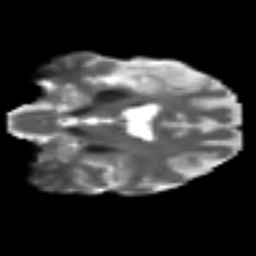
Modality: T2w
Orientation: coronal
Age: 68
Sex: female
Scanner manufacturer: siemens
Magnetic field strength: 3 T
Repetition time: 4.987 s
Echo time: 0.0792 s